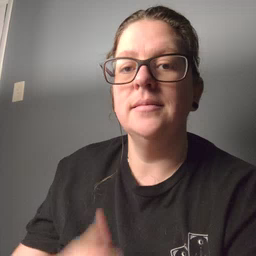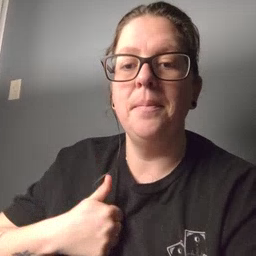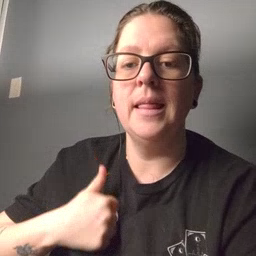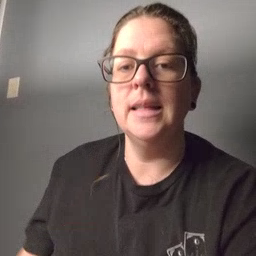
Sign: bath